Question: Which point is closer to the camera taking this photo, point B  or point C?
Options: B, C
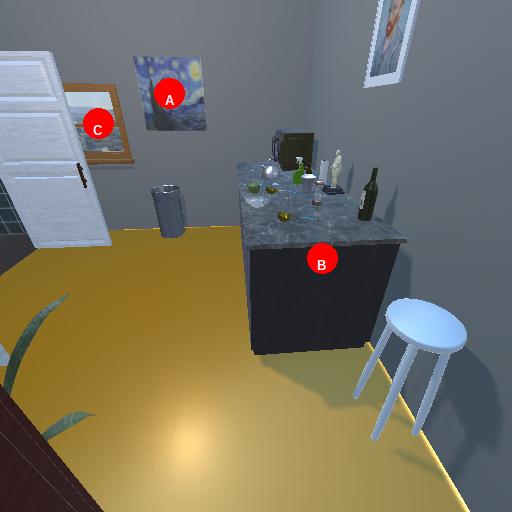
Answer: B